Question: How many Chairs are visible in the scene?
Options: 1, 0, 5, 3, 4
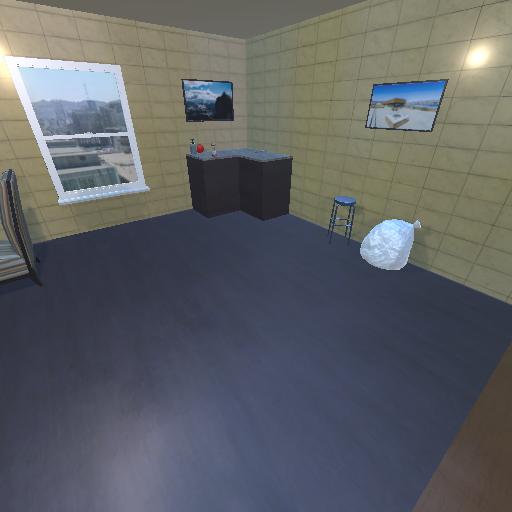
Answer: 1